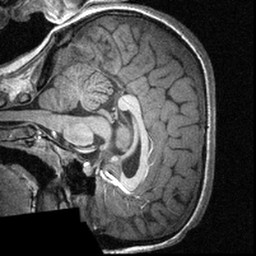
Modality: T1w
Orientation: sagittal
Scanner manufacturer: siemens
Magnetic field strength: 3 T
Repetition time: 1.57 s
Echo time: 0.00304 s